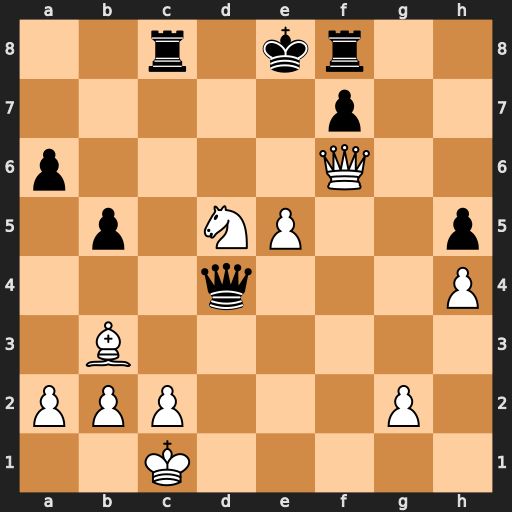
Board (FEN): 2r1kr2/5p2/p4Q2/1p1NP2p/3q3P/1B6/PPP3P1/2K5
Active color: w
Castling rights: -
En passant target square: -
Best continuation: Qe7#